Interaction volume radius: 5 \u00c5
Interaction volume height: 25 \u00c5
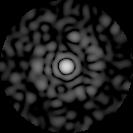
Disorder parameter: 0.7753